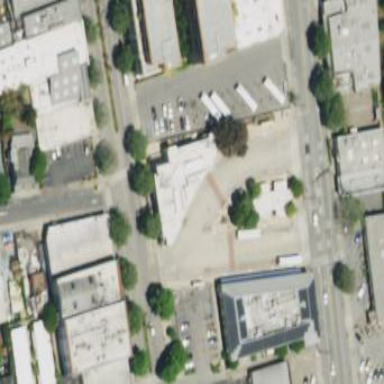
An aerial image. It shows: Bus station that also serves as public transport station.